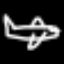
Label: airplane